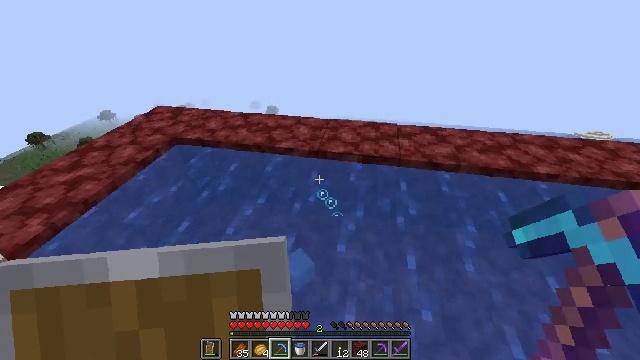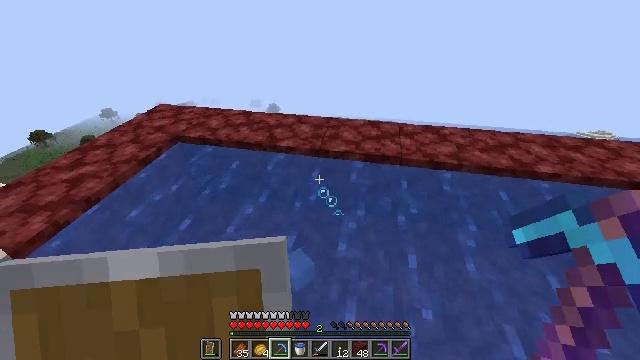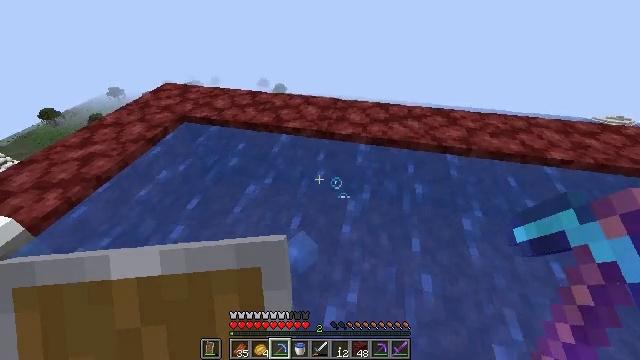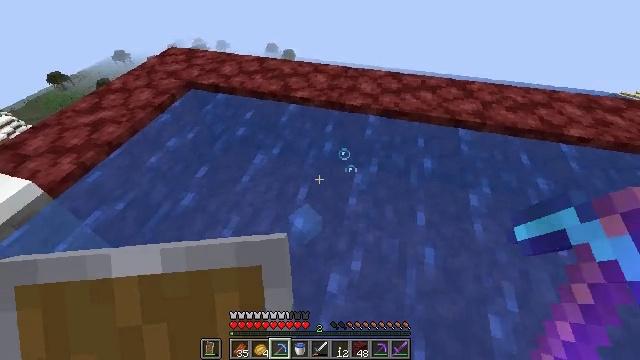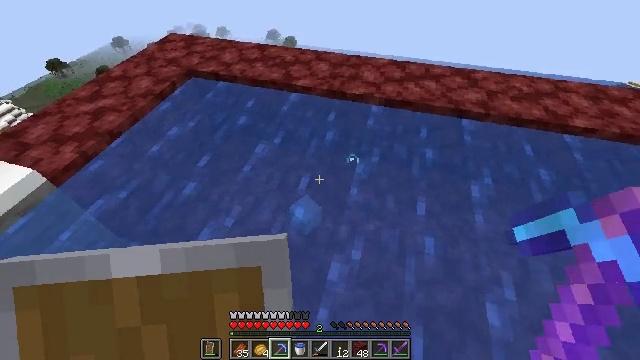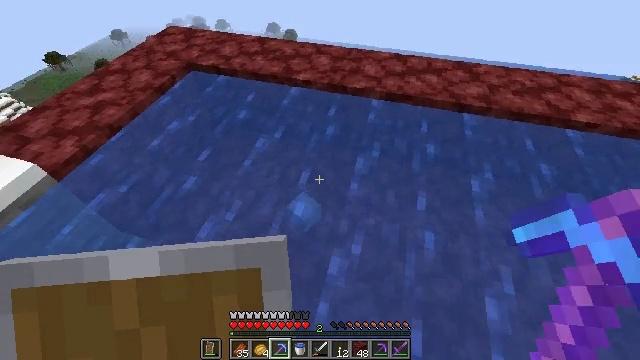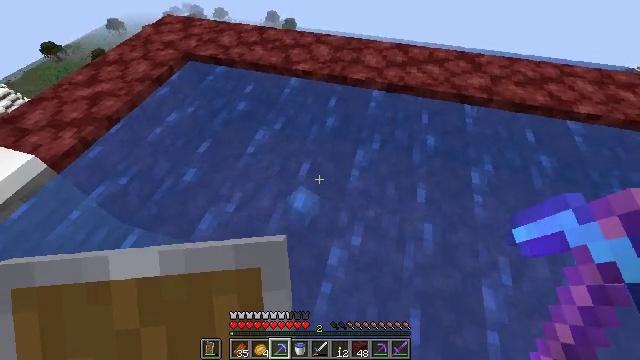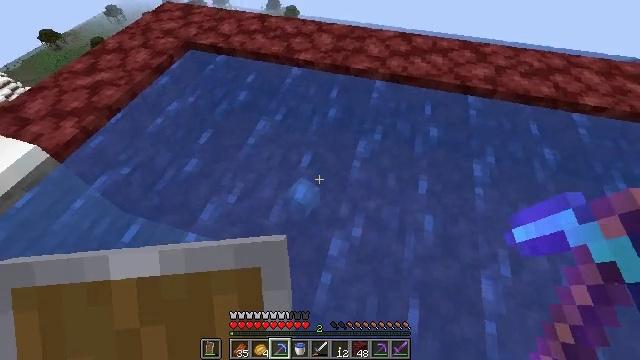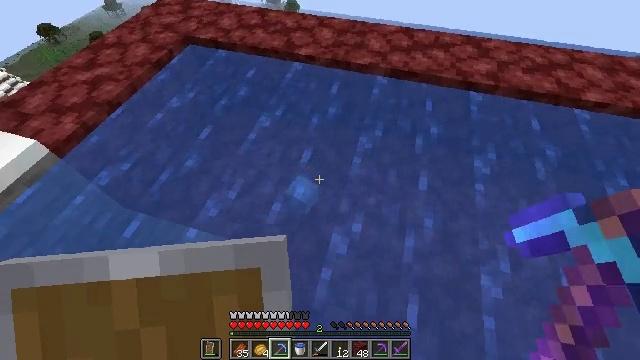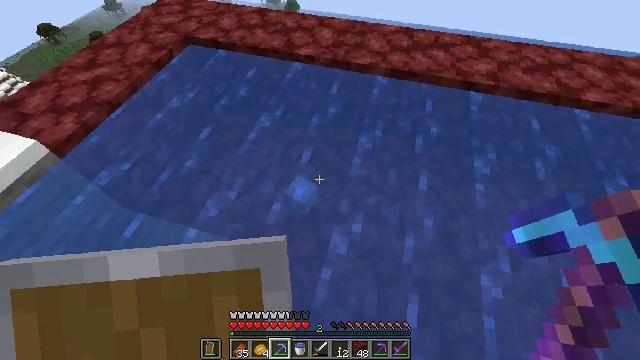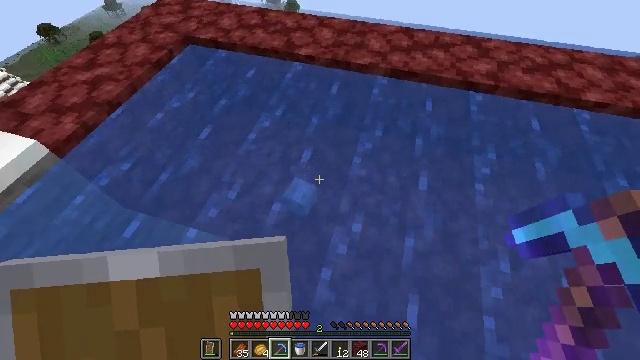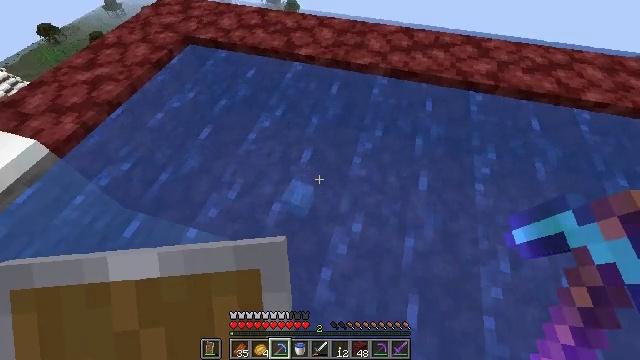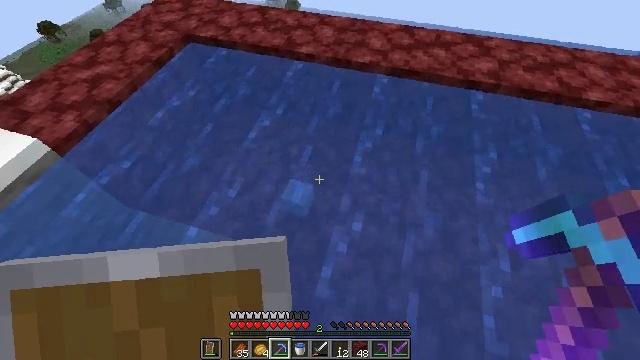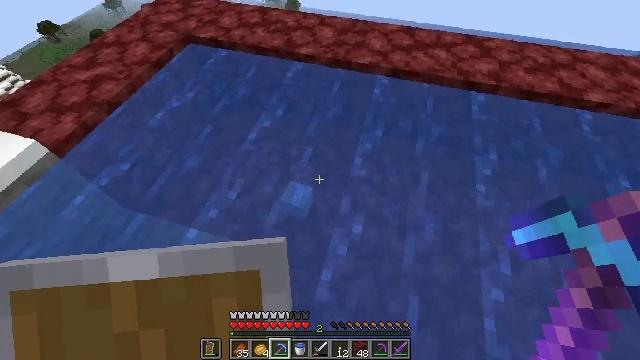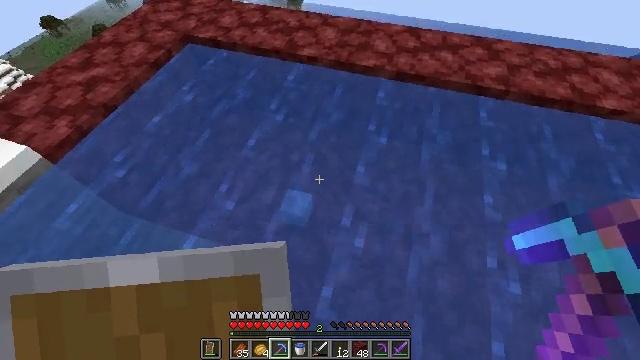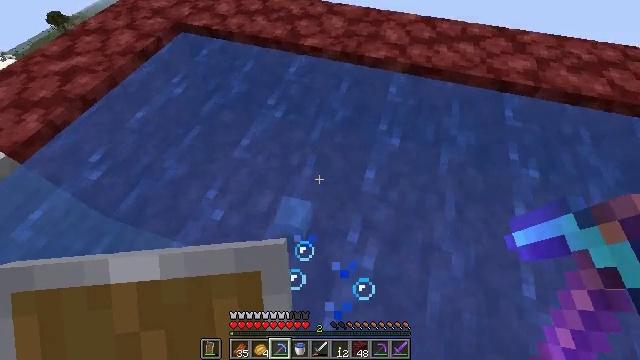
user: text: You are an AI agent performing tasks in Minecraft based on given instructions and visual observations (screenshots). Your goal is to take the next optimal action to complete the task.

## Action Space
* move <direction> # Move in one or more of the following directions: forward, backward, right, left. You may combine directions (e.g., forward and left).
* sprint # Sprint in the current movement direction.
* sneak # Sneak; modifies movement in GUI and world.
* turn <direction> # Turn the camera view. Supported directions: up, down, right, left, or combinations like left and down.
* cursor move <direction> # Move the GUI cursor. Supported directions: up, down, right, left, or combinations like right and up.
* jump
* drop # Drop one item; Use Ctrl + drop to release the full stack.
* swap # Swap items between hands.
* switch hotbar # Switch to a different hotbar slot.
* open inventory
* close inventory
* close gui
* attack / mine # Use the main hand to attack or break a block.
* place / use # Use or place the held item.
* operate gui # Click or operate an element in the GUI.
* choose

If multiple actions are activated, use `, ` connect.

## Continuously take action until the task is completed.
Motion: motion action
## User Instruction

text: Mine ice to use in an ice pathway.
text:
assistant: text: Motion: no_op
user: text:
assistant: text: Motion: turn left and down
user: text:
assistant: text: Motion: turn left and down
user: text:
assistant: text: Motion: turn down
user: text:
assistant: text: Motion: turn down
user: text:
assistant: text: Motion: turn down
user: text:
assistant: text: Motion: turn down
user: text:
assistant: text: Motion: no_op
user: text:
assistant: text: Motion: no_op
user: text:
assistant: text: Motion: no_op
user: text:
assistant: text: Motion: no_op
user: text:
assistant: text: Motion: no_op
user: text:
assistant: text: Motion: move forward
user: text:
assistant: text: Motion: move forward
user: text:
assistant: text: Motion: move forward, turn left
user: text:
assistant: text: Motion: turn left
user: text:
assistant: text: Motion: turn left
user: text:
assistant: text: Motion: turn left and down
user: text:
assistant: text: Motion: turn left and down
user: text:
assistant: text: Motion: turn left
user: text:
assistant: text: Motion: turn left
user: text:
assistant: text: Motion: turn left
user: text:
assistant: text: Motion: turn left
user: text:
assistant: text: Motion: turn left
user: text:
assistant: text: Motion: no_op
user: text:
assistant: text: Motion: turn left
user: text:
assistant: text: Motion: turn left and up
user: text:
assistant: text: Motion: turn left and up
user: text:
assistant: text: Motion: move left, turn left and up
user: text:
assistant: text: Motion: move left, turn left and up